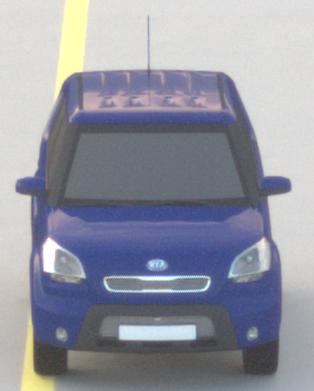
Make: KIA
Model: Soul 1.6
Detailed model: Soul (AM)
Model produced from: 2009/02
Model produced until: 2009/11
Doors: 5
Color: blue
Road condition: dry road
Daytime: sunrise or sunset
Contrast: medium contrast